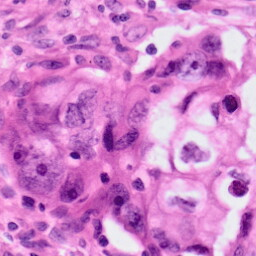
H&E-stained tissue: Lung